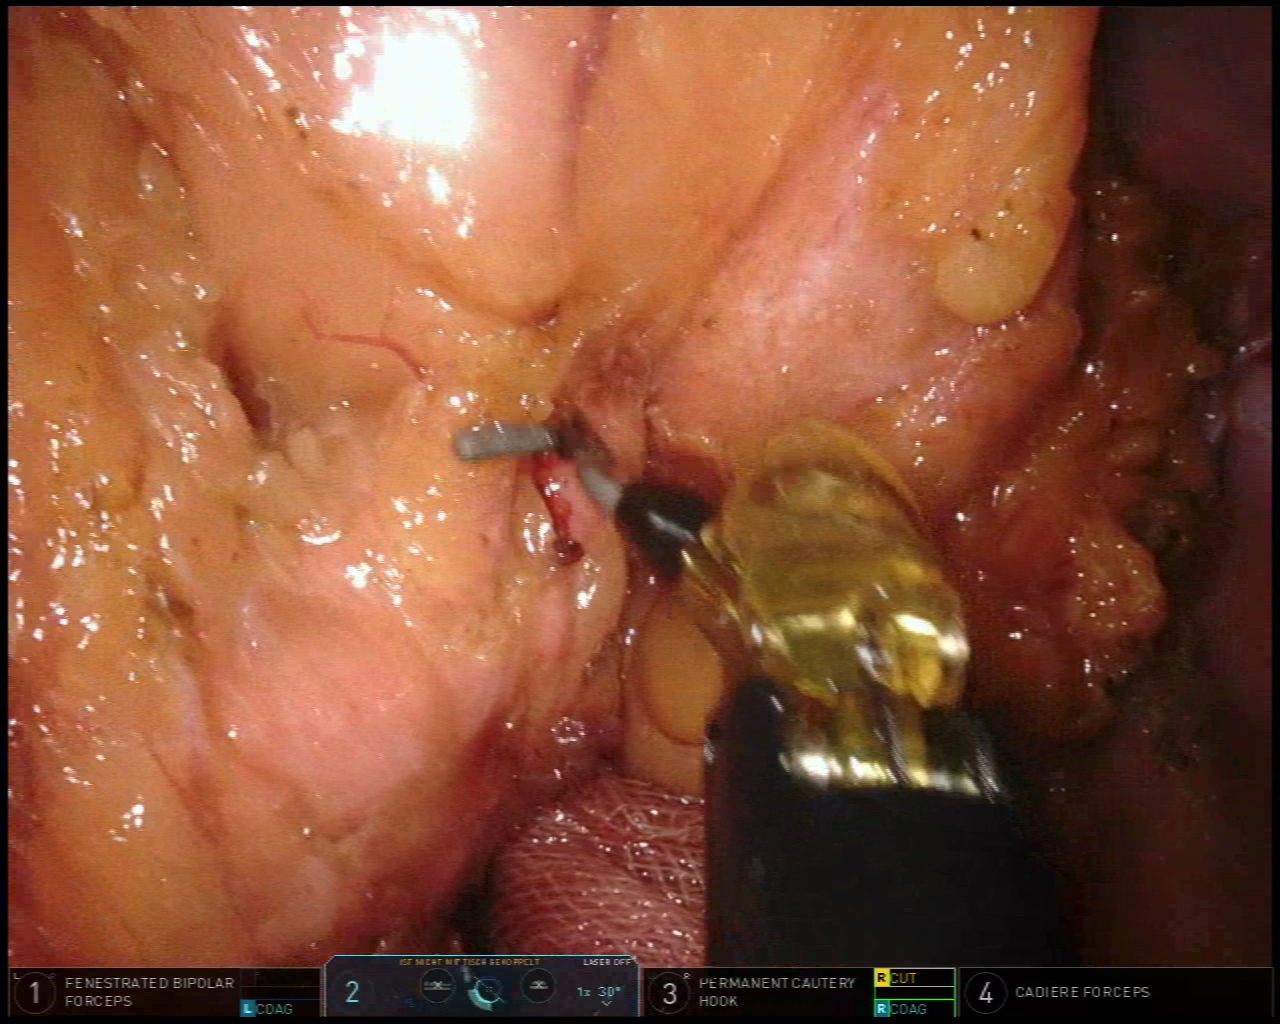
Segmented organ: pancreas
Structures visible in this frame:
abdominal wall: yes
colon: no
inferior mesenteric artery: no
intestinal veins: no
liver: no
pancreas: yes
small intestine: no
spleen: no
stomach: no
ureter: no
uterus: no
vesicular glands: no